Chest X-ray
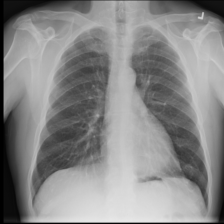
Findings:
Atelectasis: positive
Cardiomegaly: negative
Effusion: negative
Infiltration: negative
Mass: negative
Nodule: negative
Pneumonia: negative
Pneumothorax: negative
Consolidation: negative
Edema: negative
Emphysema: negative
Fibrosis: negative
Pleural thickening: negative
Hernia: negative